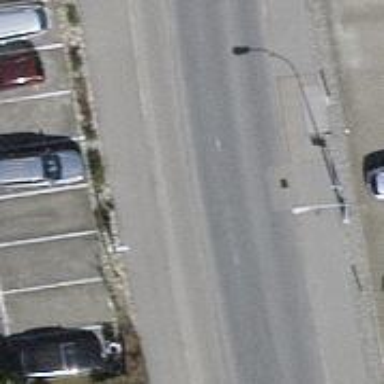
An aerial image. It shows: Public transport stop position.